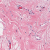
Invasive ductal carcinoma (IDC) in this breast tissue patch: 0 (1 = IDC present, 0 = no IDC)